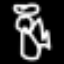
Label: angel